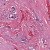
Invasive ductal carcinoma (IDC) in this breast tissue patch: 0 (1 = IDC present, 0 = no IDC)